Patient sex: M
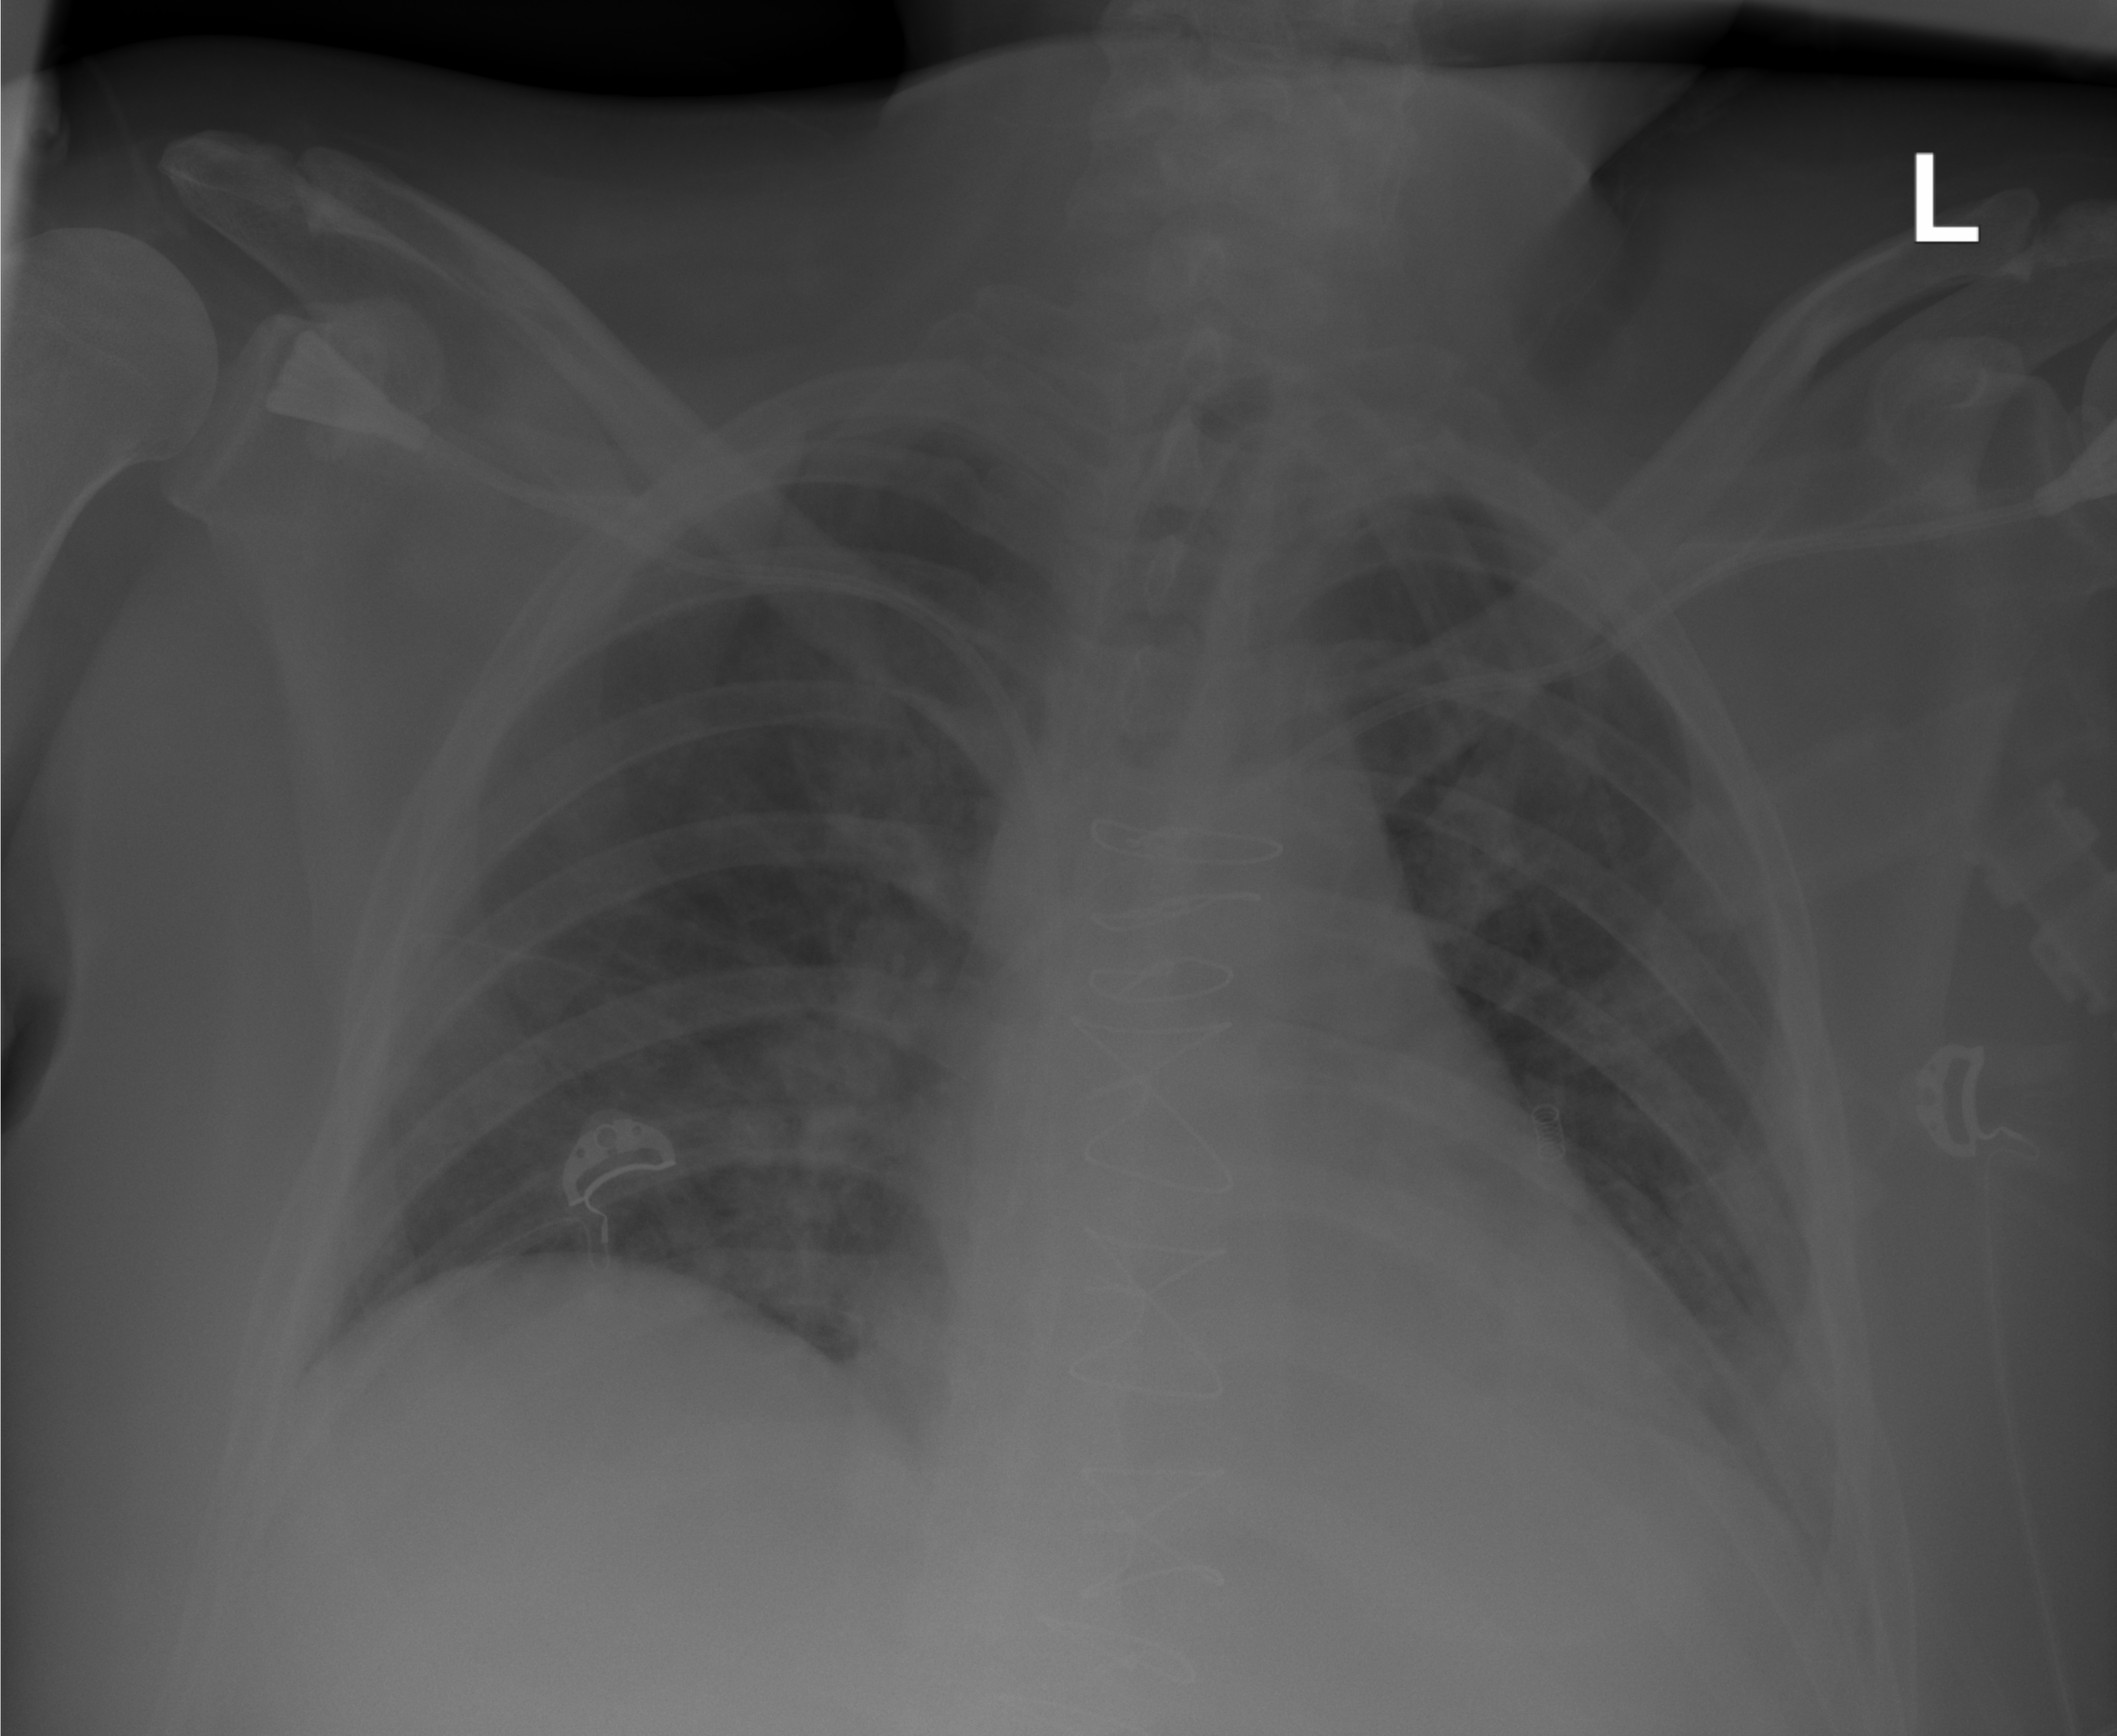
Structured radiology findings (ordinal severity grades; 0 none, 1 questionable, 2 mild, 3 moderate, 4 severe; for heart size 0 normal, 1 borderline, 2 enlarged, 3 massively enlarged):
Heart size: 1
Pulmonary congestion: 2
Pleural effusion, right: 0
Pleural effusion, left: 2
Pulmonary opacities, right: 2
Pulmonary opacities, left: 2
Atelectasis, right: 2
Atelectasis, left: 2